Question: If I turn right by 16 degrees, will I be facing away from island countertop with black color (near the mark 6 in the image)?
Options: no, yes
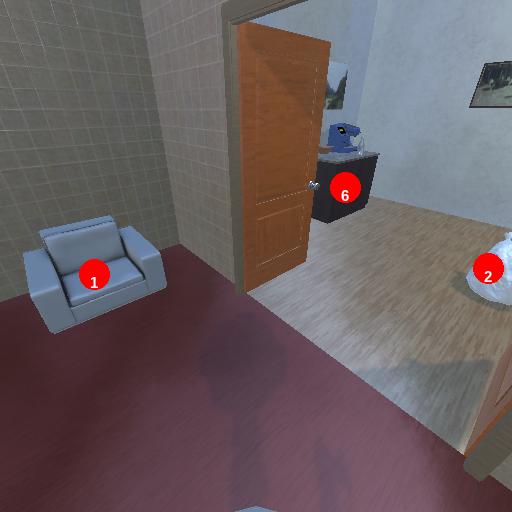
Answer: no